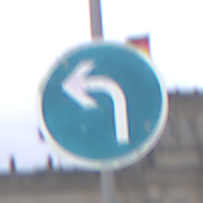
Verkehrszeichen: VorgeschriebeneFahrtrichtungLinks
Umgebung: Outdoor, Suburban
Tageszeit: Midday
Wetter: Overcast
Licht: Natural
Jahreszeit: NotSpecified
Kontrast: LowContrast